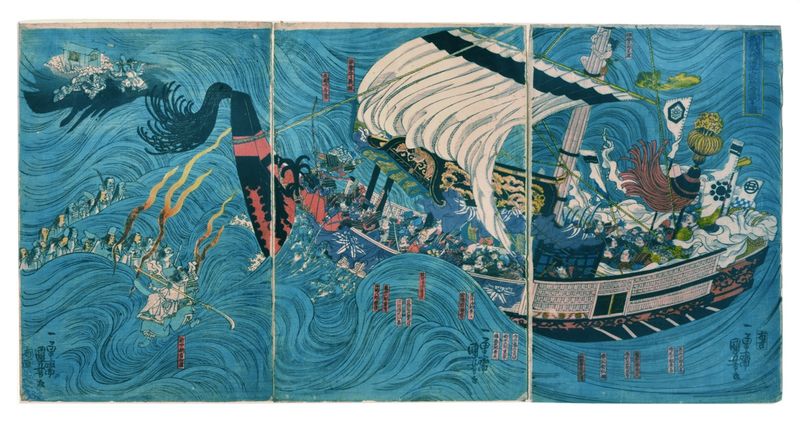
Titel: Die Geisterarmee der Heike erscheint in der Daimotsu-Bucht von Sesshu
Künstler: Utagawa Kuniyoshi
Standort: Hamburg
Institution: Museum für Kunst und Gewerbe Hamburg
Schlagwörter: blau, held, meer, see, wind, holzschnitt, schiff, segelboot, welle, segelschiff, schlacht, sturm, untergang, druckgraphik, druckgrafik, gespenst, chinesisch, china, general, feldherr, zeit, ungeheuer, farbholzschnitt, geist, marschall, edo, reproduktionen, druckerzeugnisse, oberbefehlshaber, segeljacht, segelyacht, lit, geisterarmee, zyklen, epen, heike, monogatari, minamoto, yoshitsune